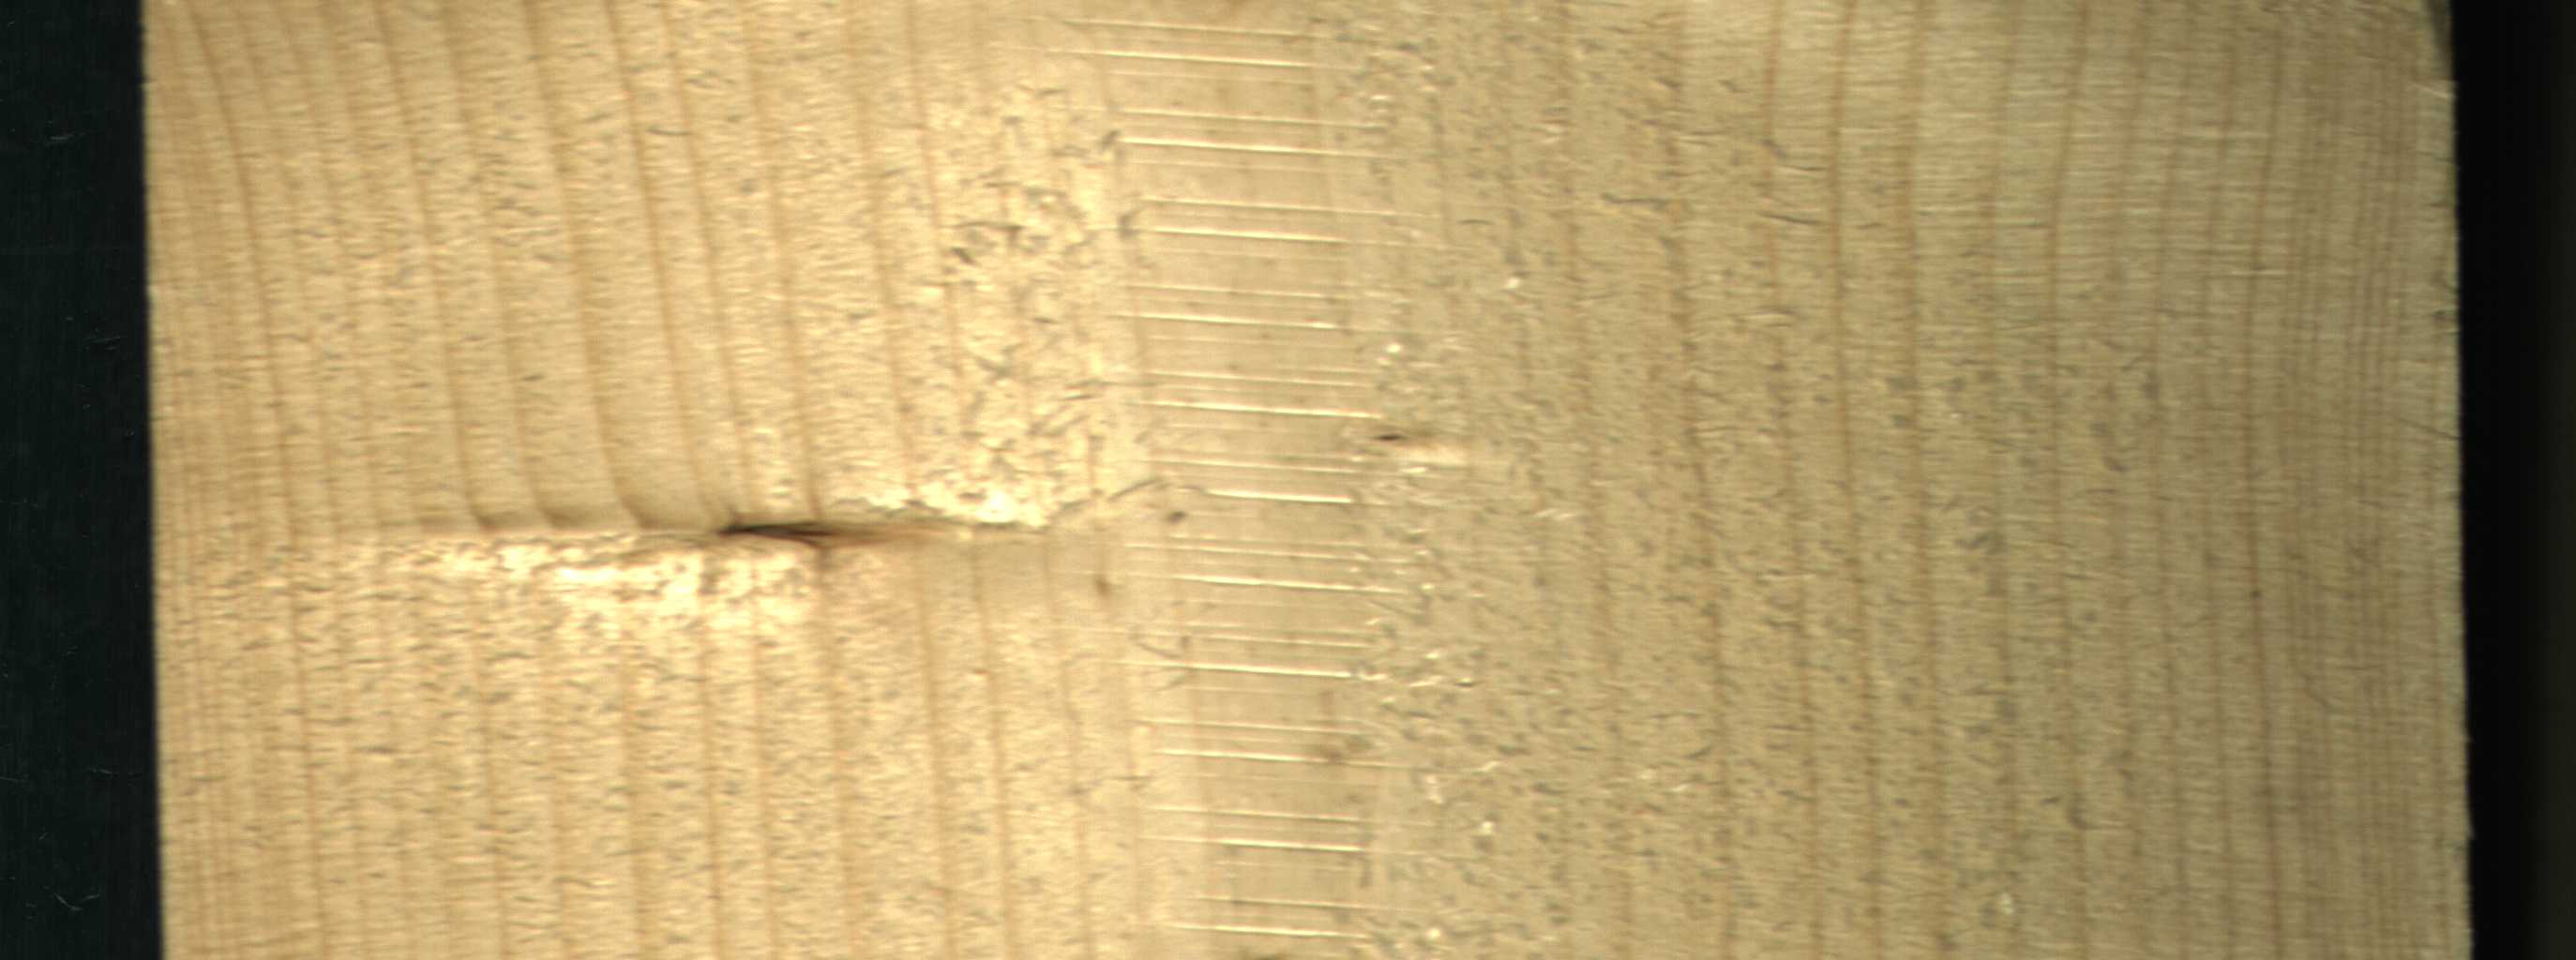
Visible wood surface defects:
Dead_Knot